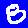
Digit: 8